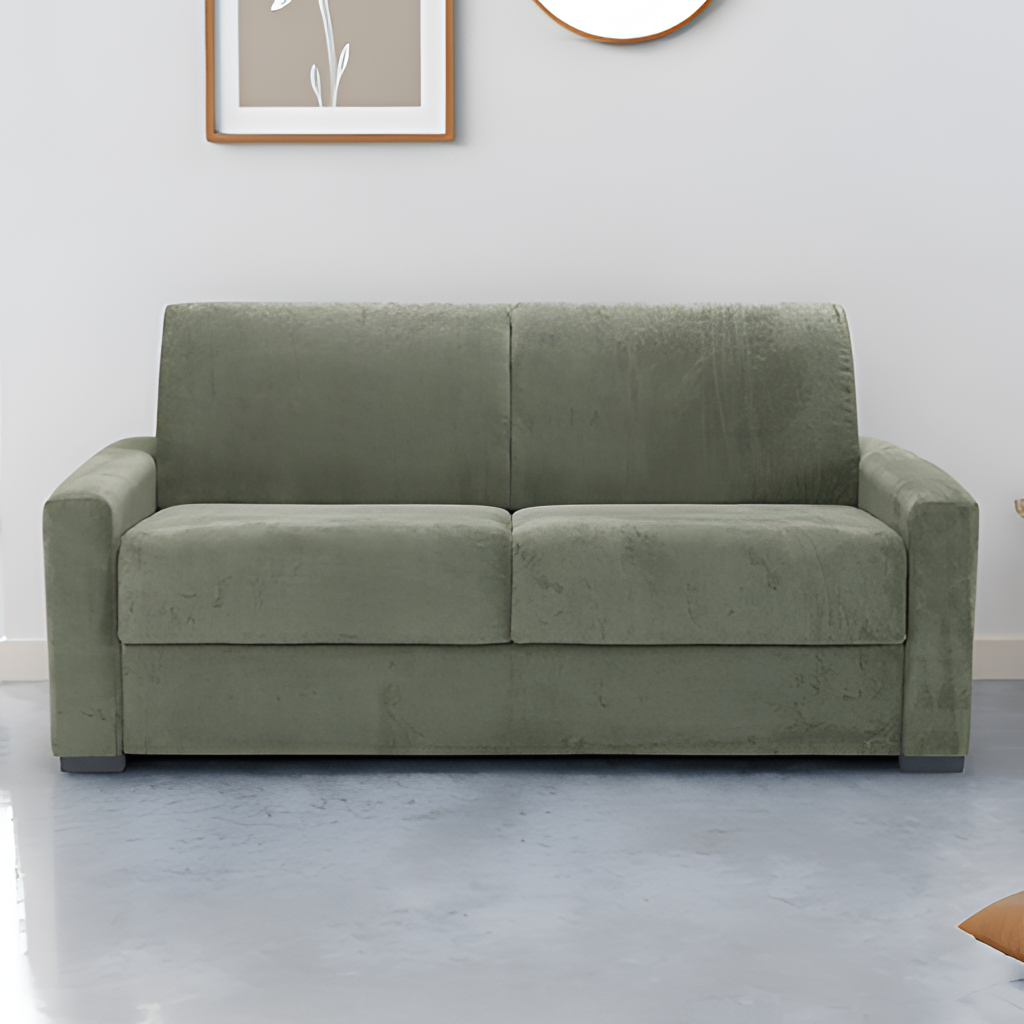
green velvet sofa, living room, paint wallpaper, with solid pattern, contemporary, concrete flooring, with smooth pattern